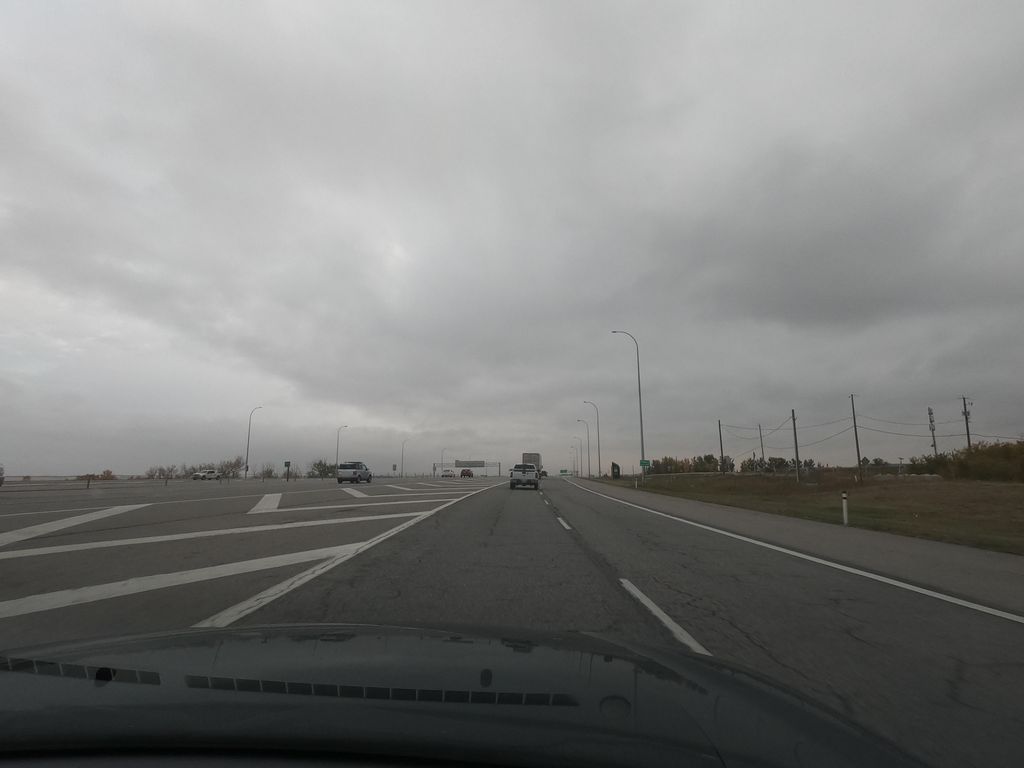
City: calgary